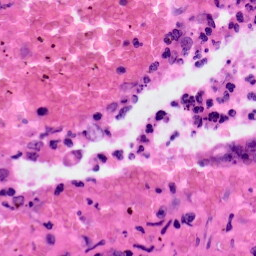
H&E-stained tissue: Colon